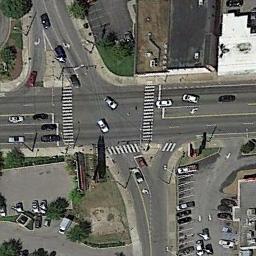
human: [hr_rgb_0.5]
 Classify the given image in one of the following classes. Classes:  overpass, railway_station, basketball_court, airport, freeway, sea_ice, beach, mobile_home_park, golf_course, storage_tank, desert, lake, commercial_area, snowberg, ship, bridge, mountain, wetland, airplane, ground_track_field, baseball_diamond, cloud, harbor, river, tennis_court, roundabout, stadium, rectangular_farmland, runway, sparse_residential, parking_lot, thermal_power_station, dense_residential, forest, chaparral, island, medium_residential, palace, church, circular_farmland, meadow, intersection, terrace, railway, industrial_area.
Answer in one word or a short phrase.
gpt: intersection